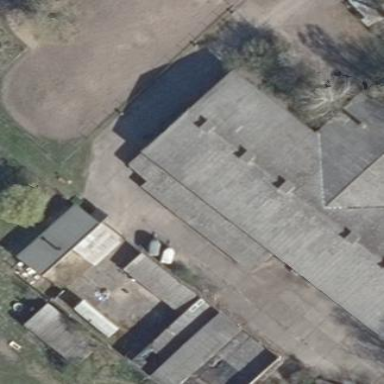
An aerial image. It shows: Farmyard area.